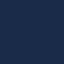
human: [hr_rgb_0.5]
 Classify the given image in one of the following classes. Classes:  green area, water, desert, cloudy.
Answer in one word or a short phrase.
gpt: water